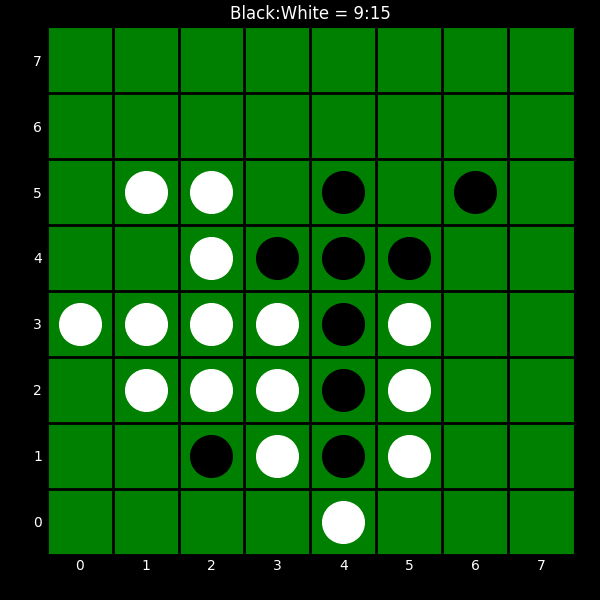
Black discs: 9
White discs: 15